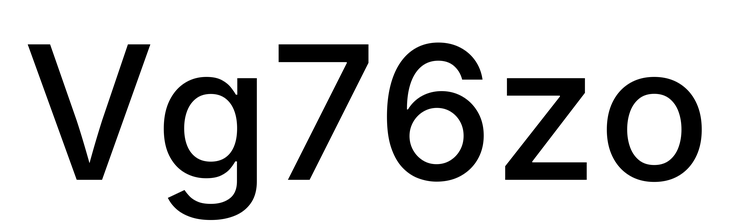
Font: Inter_Medium